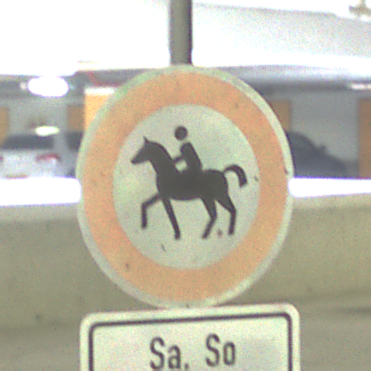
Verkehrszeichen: VerbotReiter
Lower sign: ZeitangabenMitBeschraenkungAufWochentage9
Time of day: NotSpecified
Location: Indoor (Special)
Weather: NotSpecified
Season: NotSpecified
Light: Artificial